Field crop: maize
Growth stage: 2
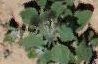
Species: chenopodium